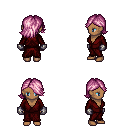
a pixel art fantasy rpg character, female body template, human, dark skin, red robe, red pants, pink swoop hairstyle, metal gloves, four views (front, back, left, right), 2x2 character sprite sheet, small pixel art, hard edges, no anti-aliasing